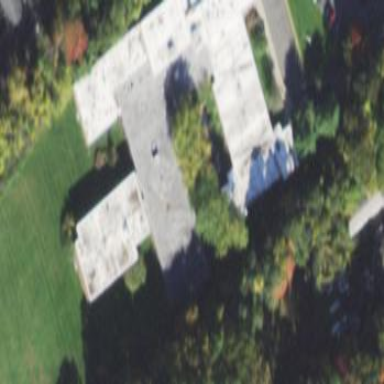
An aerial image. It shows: Nursing home building.